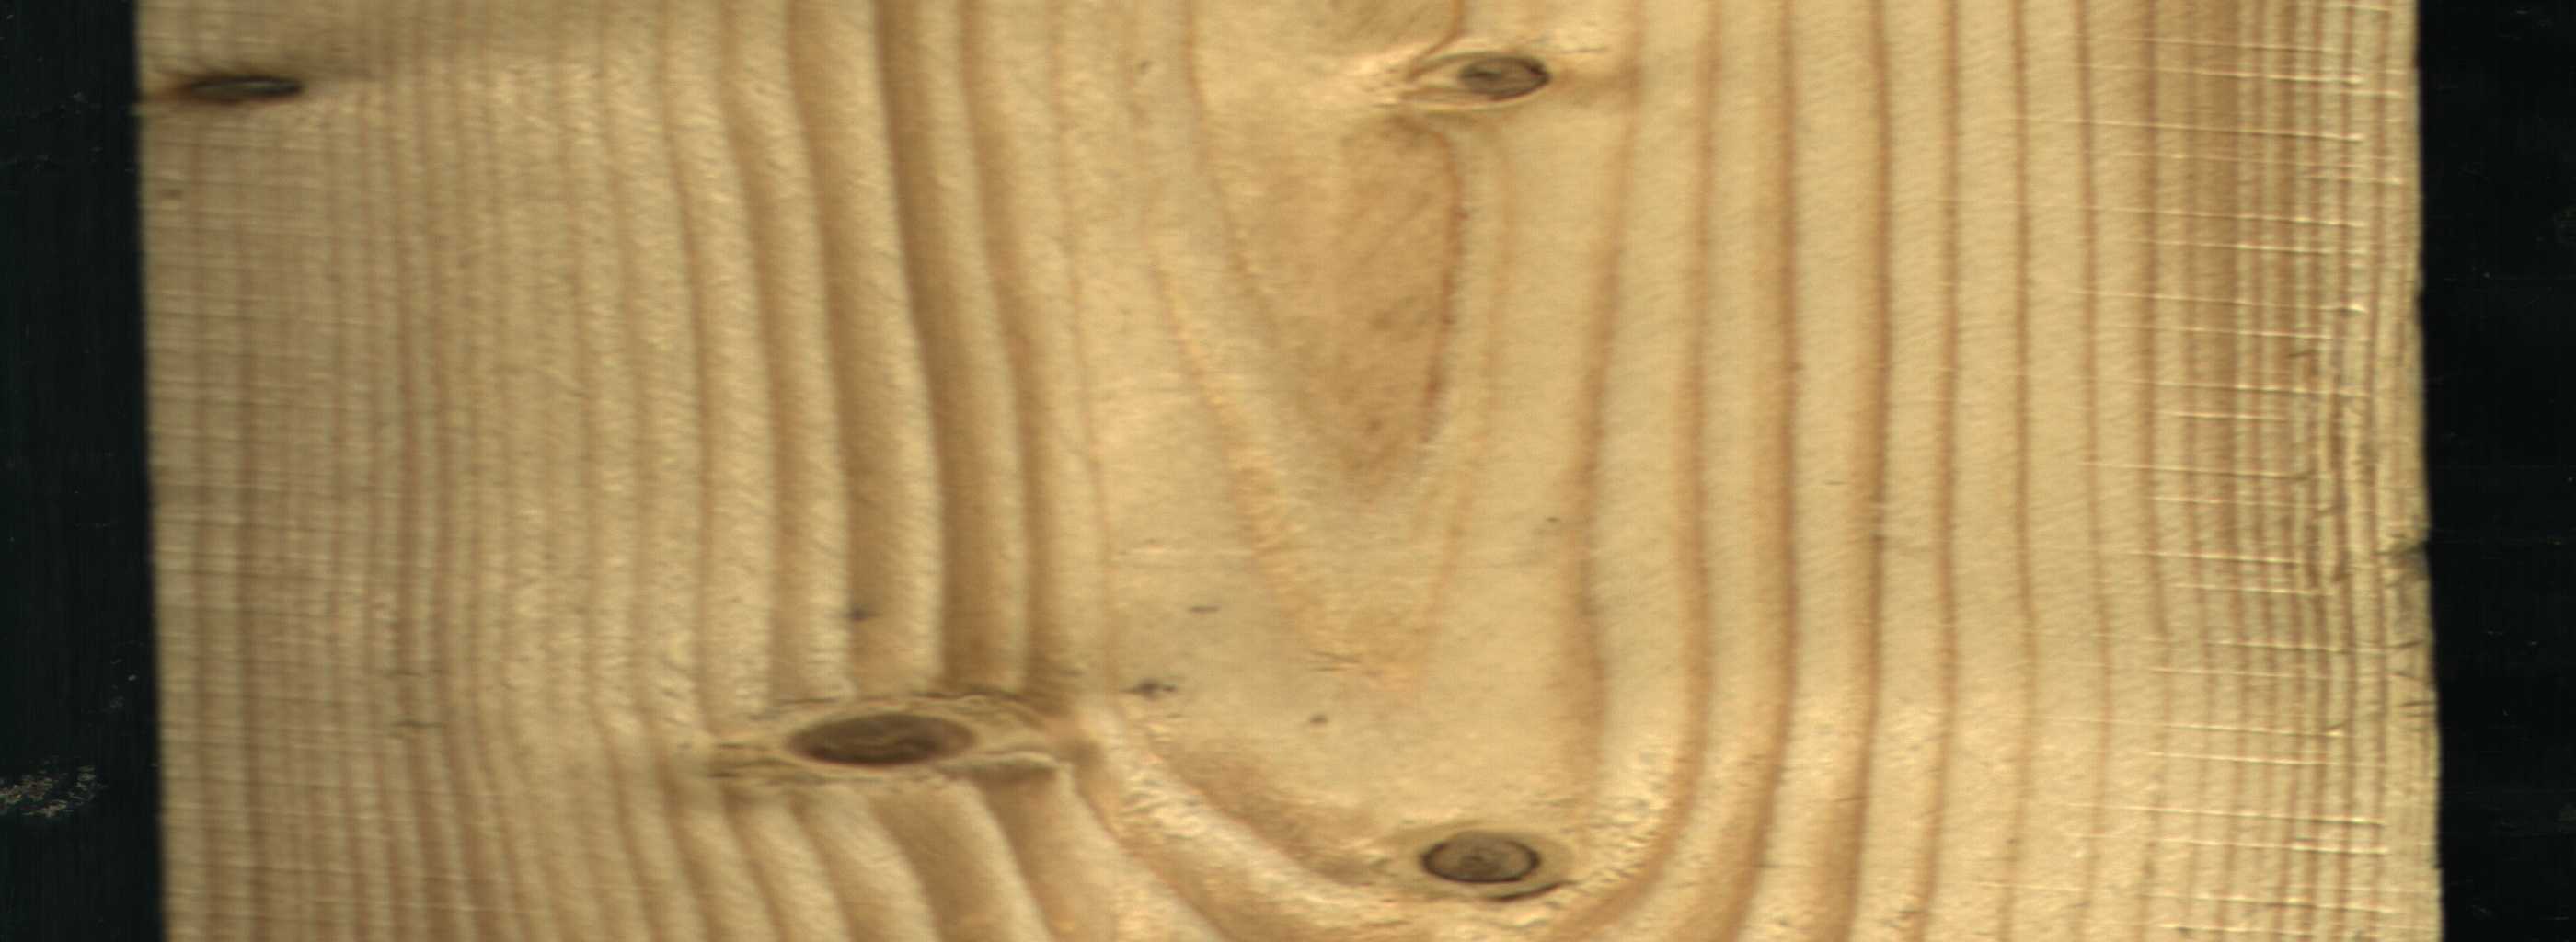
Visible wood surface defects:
Dead_Knot
Live_Knot
Live_Knot
Live_Knot